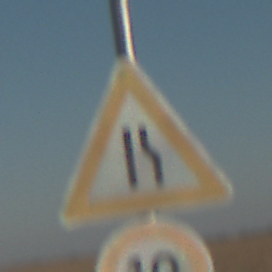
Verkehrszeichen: EinseitigVerengteFahrbahnRechts
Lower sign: Geschwindigkeit10
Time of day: SunriseSunset
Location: Outdoor (Nature)
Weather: Clear
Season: NotSpecified
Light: Natural